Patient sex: M
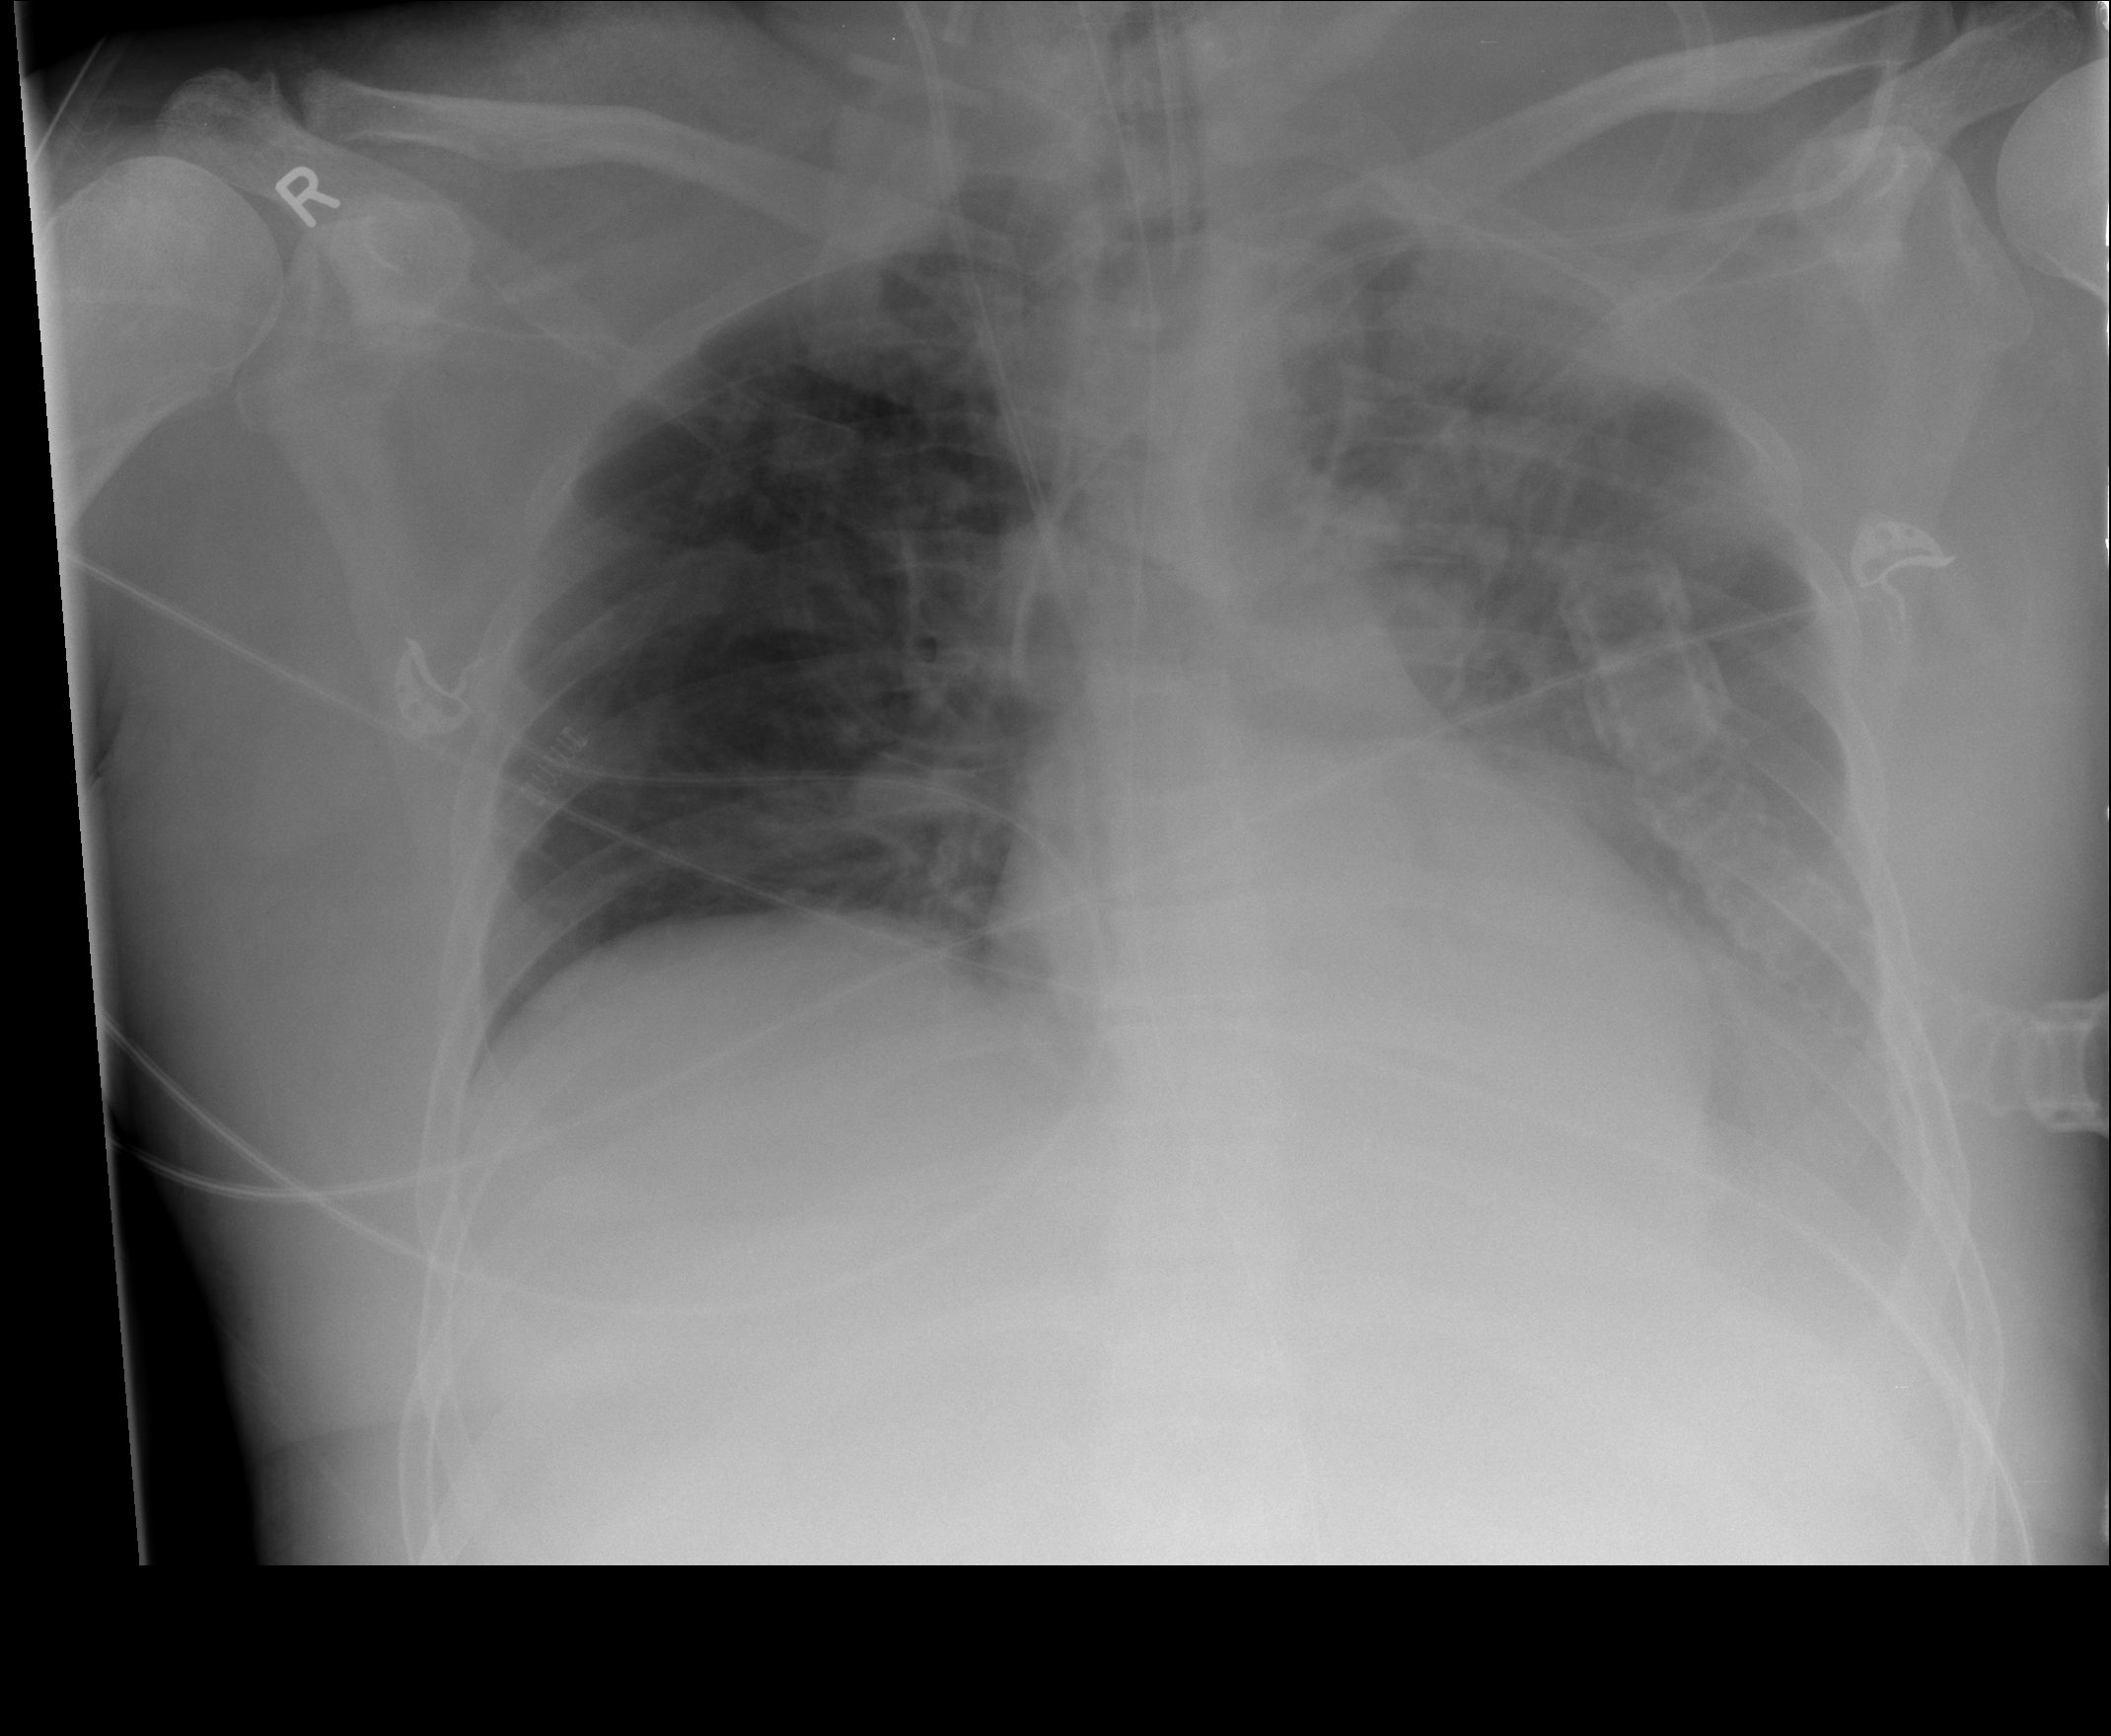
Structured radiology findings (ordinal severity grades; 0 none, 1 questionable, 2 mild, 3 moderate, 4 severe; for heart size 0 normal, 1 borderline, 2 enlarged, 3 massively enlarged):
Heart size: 0
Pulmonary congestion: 2
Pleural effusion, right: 2
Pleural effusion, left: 3
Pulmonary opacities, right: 2
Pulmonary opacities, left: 2
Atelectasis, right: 2
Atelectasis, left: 2